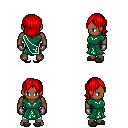
a pixel art fantasy rpg character, male body template, human, dark skin, sash dress, white pants, red long bangs hairstyle, metal gloves, gray slippers, four views (front, back, left, right), 2x2 character sprite sheet, small pixel art, hard edges, no anti-aliasing